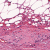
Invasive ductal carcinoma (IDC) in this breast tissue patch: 0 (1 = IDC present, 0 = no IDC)